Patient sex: F
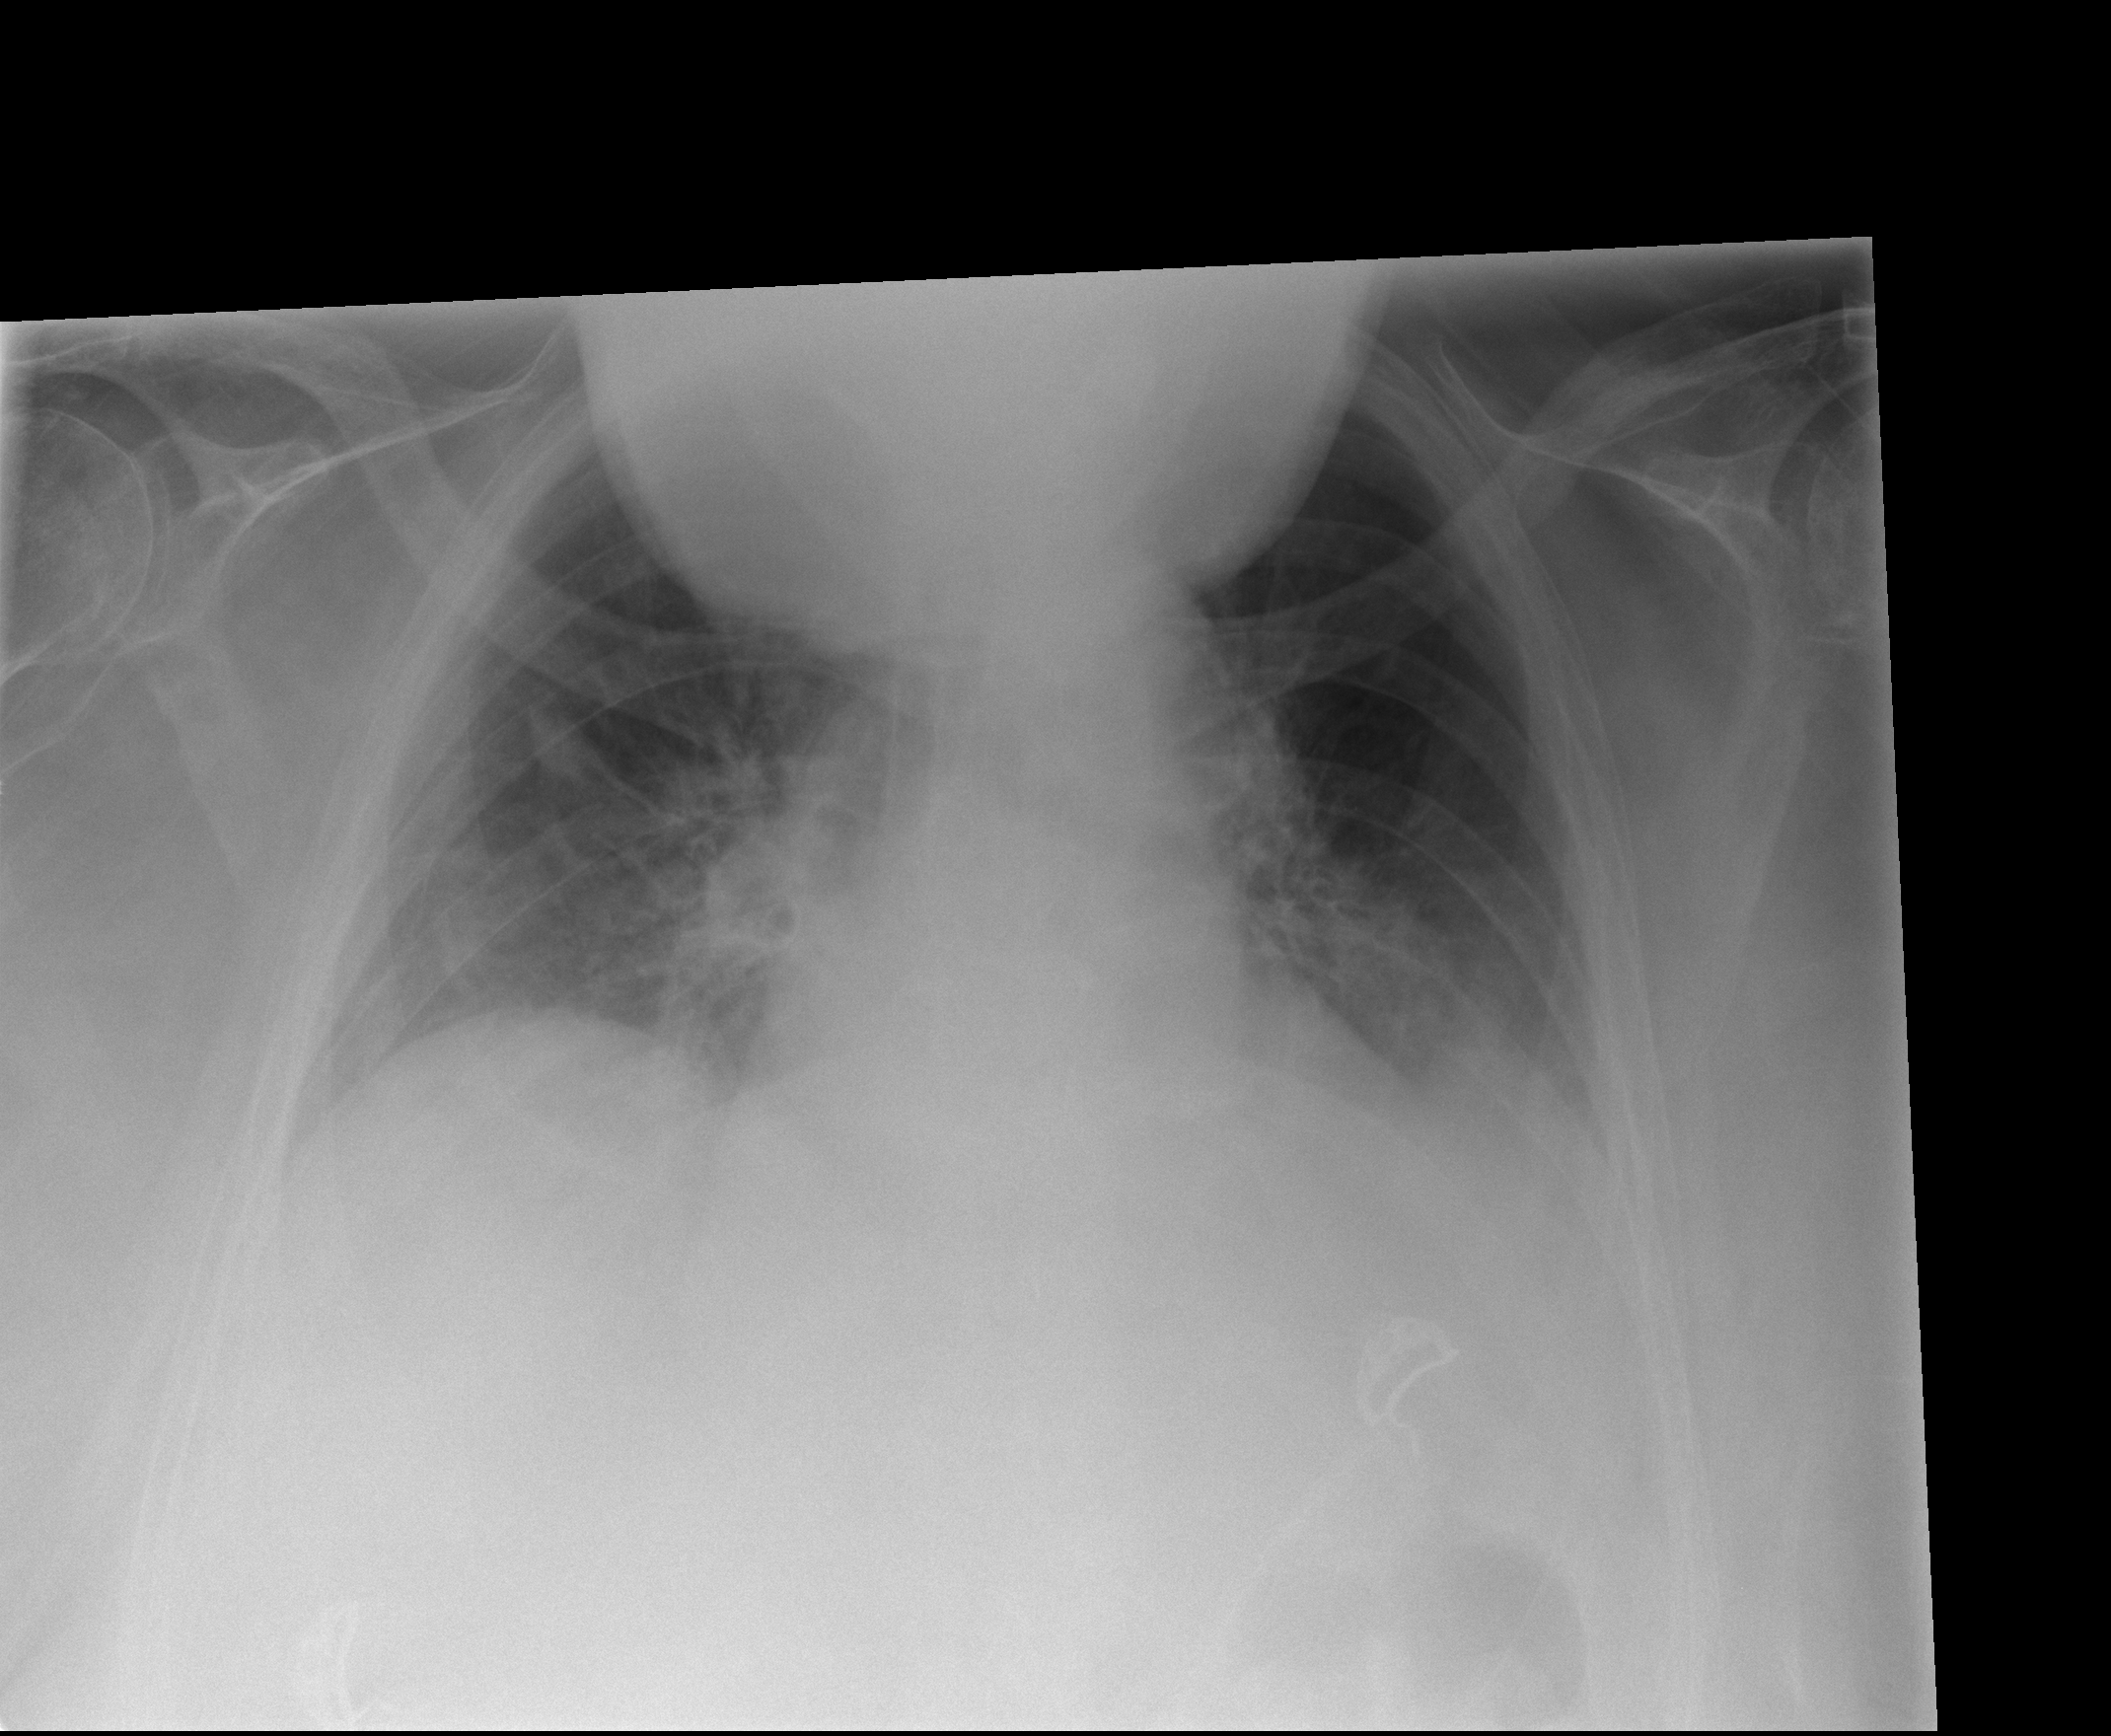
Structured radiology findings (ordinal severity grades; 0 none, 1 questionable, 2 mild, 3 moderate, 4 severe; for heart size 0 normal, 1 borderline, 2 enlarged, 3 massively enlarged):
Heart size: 2
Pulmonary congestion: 1
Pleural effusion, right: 2
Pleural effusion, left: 2
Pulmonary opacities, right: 2
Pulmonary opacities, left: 2
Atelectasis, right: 2
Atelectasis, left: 2